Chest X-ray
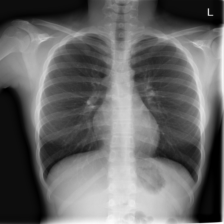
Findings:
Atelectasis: negative
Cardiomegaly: negative
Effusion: negative
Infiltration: positive
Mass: negative
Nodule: negative
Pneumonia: negative
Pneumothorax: negative
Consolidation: negative
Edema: negative
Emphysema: negative
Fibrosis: negative
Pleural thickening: negative
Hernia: negative